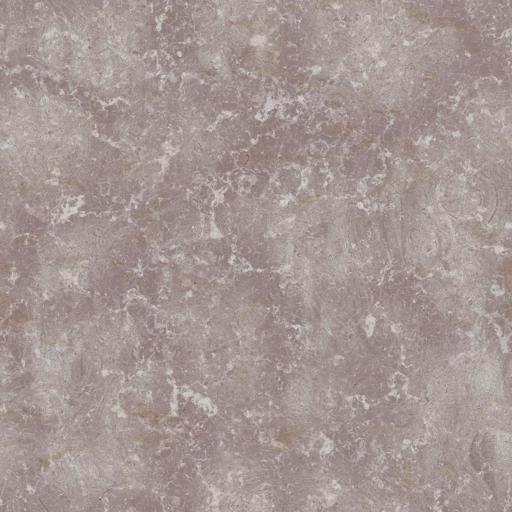
Tags: gray grey light marble rough stone